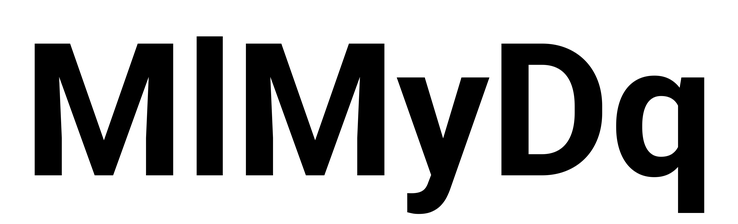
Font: Roboto_Bold